Question: My Code :
'''
import math
def CalPI(precision):
answer = round((math.pi),precision)
return answer
precision=raw_input('Enter number of digits you want after decimal:')
try:
roundTo=int(precision)
print CalPI(roundTo)
except:
print 'Error'
'''
When I run this code I get the output max only upto 11 decimal places.
However I want to generate the output according to the input given by user.

Can anyone tell me where I am going wrong?
Thank you in advance!
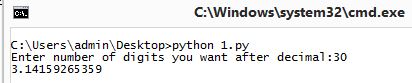
Answer: If you use 'repr' in your print you'll have 15 digits: 3.141592653589793.
If you want more digits (until 50) use
'''
nb_digits = 40
print(format(math.pi, '.%dg' % nb_digits))
'''
(thanks Stefan for the precision :) but as he stated again: don't trust digits after digit 15 so the 1000 digit program is the best).
For even more digits, compute pi yourself just like here:
<URL>